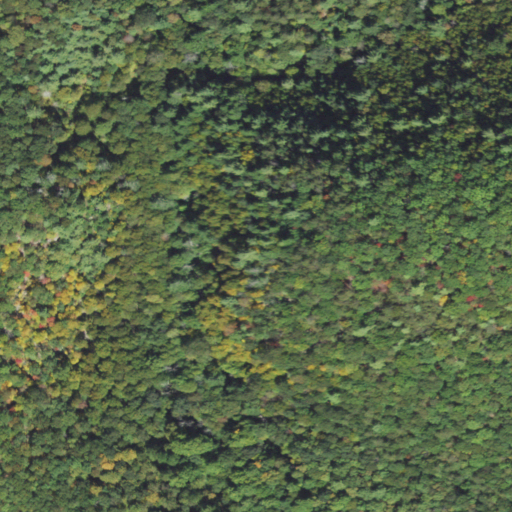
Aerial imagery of gap in Pennsylvania named Elk Gap containing deciduous forest, mixed forest, open development, and evergreen forest